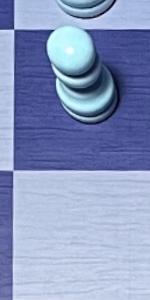
Label: Empty